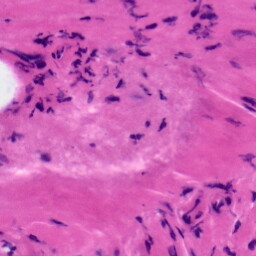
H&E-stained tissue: Tonsil